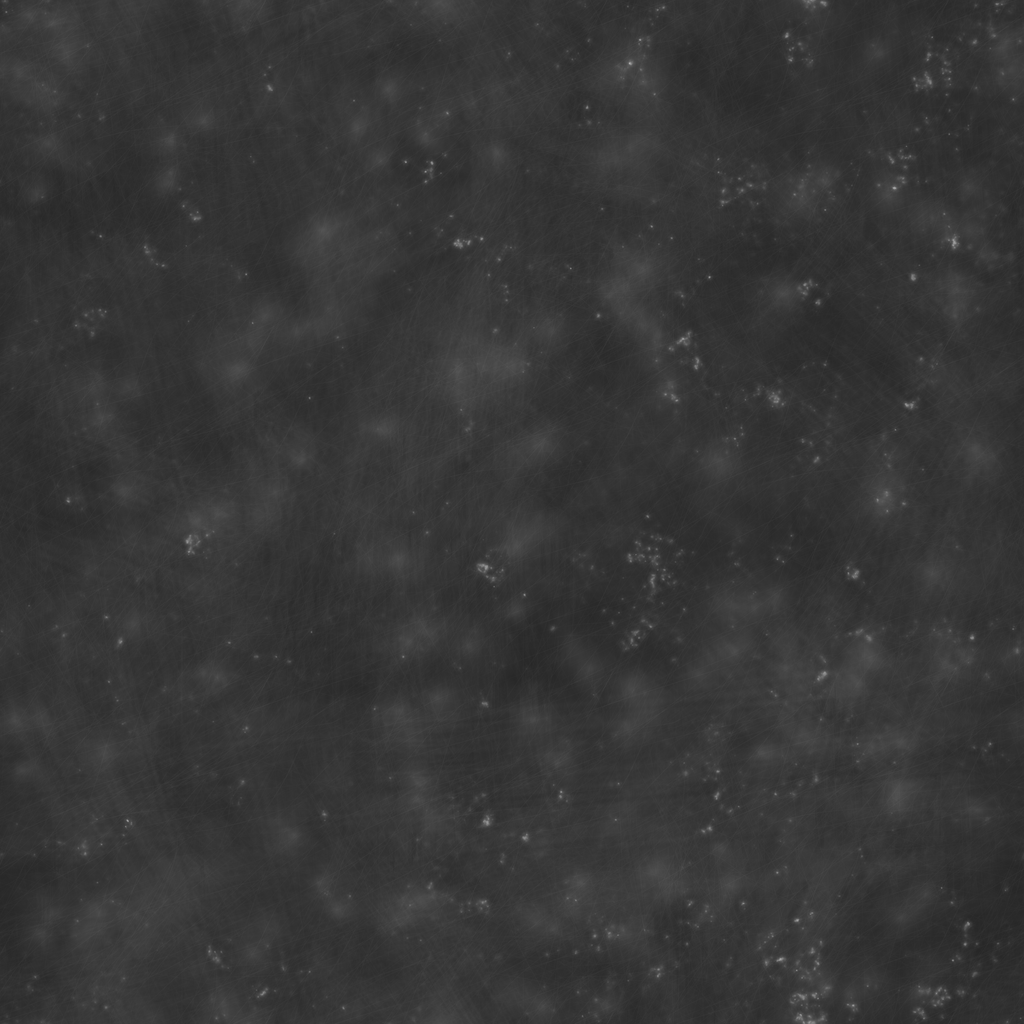
Texture map type: Roughness